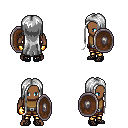
a pixel art fantasy rpg character, male body template, human, dark skin, leather chest armor, gold greaves, white extra-long hairstyle, gold gloves, ghillies, shield, four views (front, back, left, right), 2x2 character sprite sheet, small pixel art, hard edges, no anti-aliasing